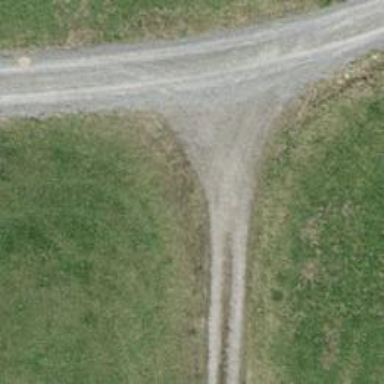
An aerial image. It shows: Compacted grade3 track.